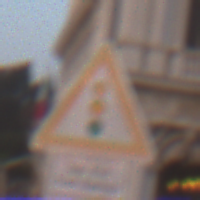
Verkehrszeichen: Lichtzeichenanlage
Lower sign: HinweisDurchVerbaleAngabe5
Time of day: SunriseSunset
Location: Outdoor (Urban)
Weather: Clear
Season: NotSpecified
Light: Natural